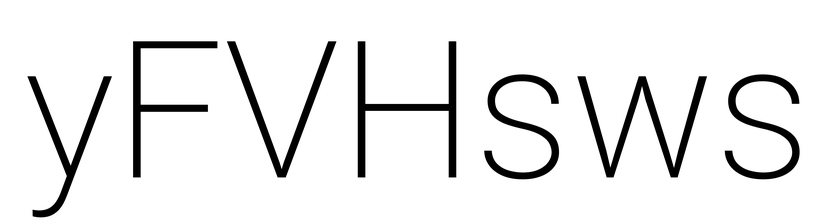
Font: Roboto_ExtraLight